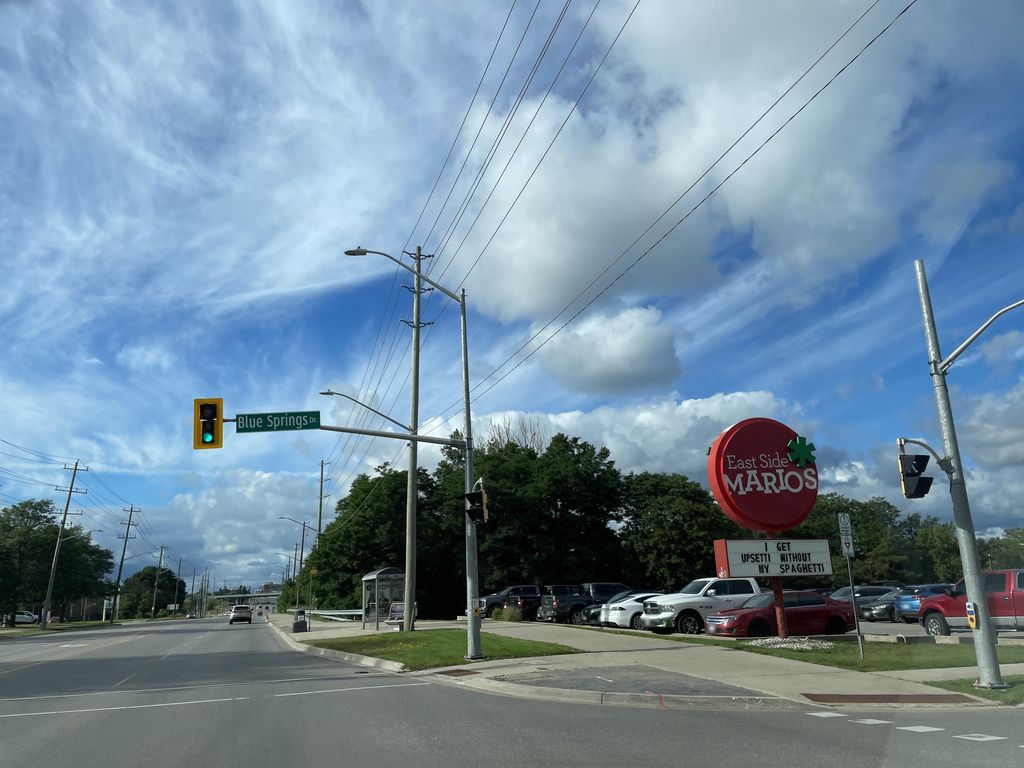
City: kitchener-waterloo